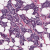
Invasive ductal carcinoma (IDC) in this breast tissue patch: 1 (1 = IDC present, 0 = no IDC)